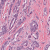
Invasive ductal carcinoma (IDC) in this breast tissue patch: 1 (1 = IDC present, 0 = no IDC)